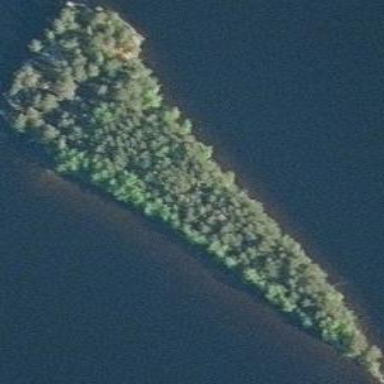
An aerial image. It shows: Island.